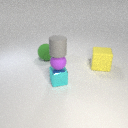
small purple rubber sphere above small cyan metal cube